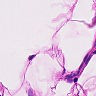
Metastatic tissue present: no